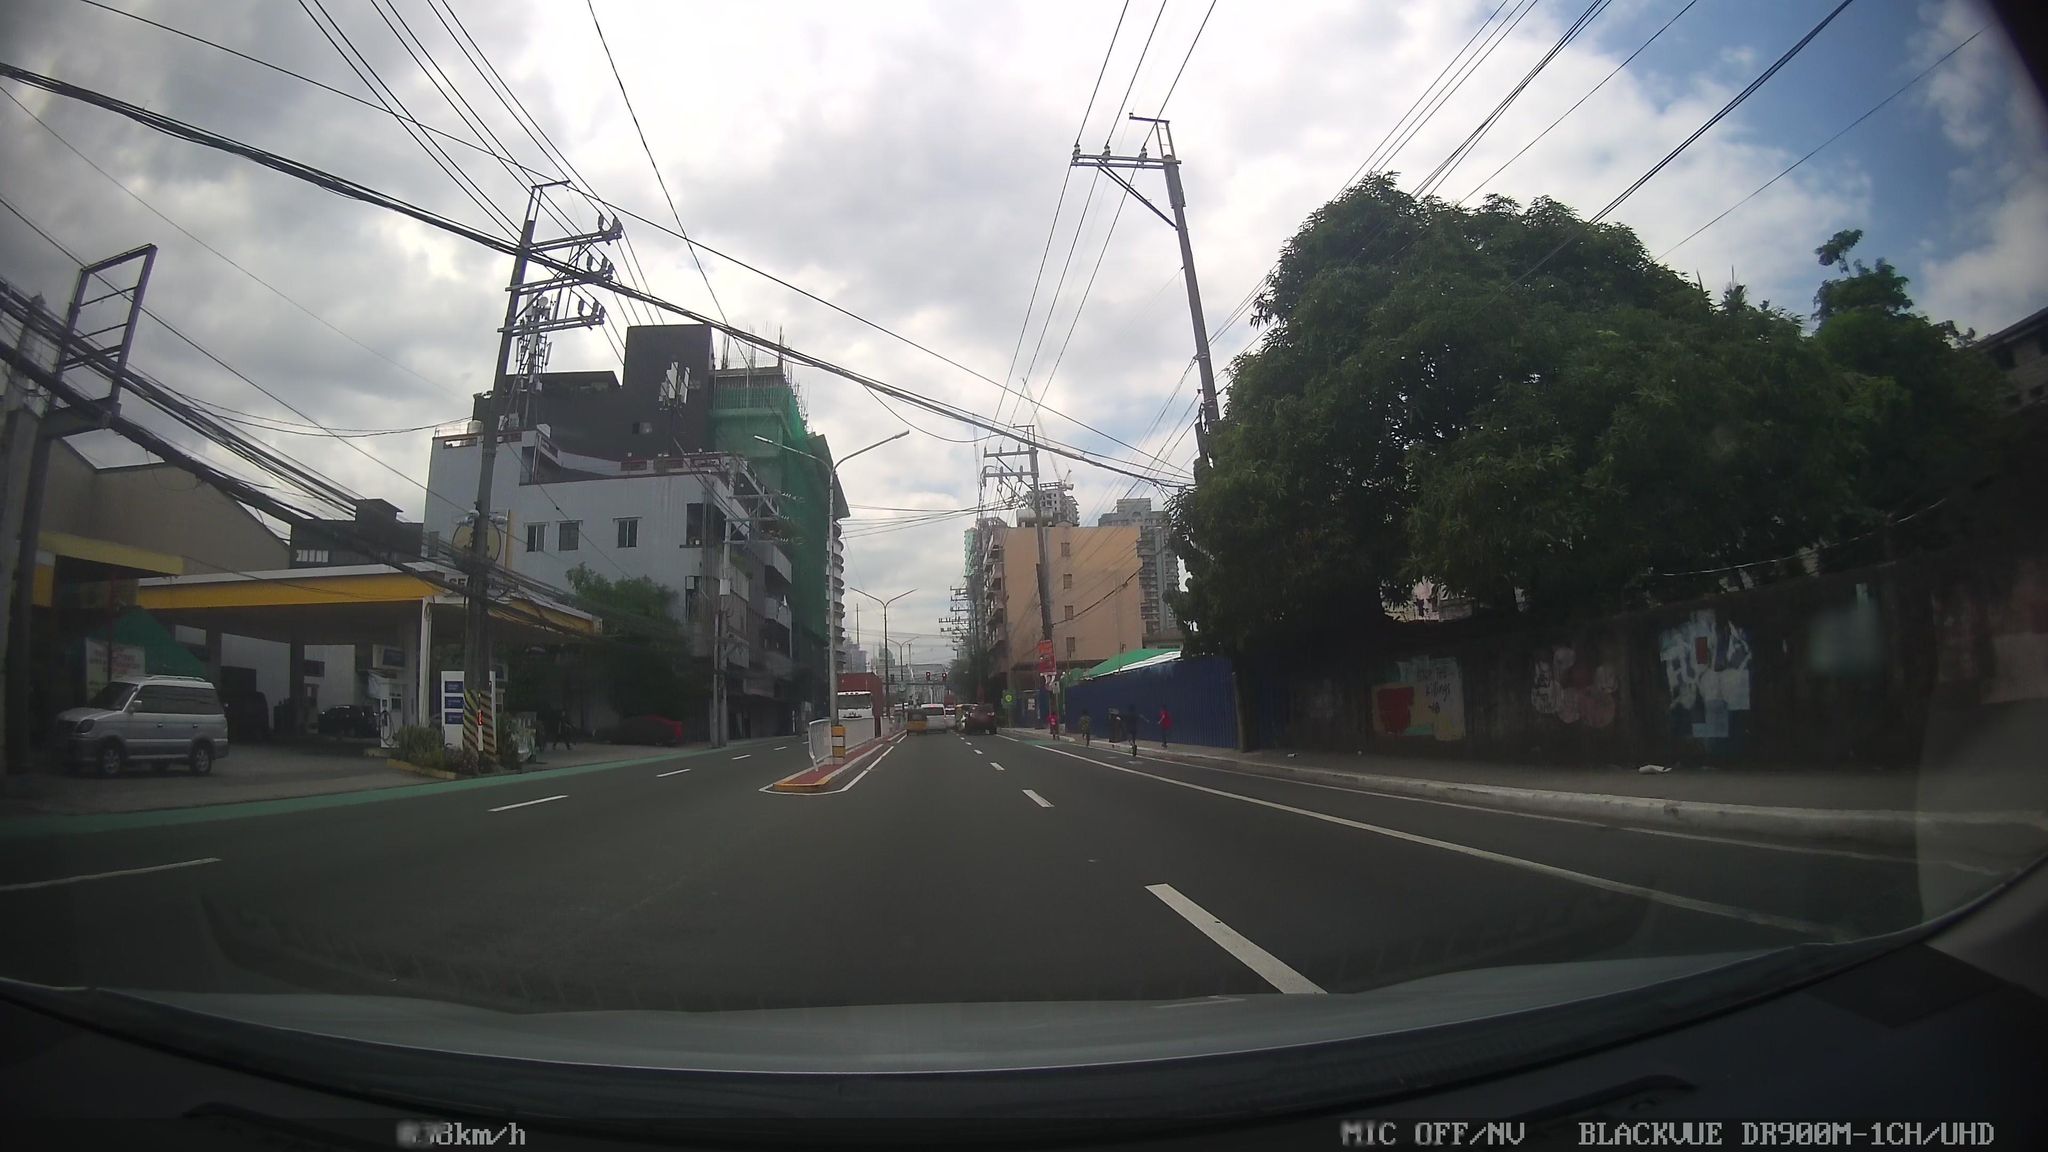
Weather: cloudy
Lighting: day
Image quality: good
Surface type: driving surface
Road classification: secondary
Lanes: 2
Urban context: urban centre
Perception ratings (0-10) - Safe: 2.7, Lively: 3.8, Beautiful: 4.94, Boring: 3.45, Depressing: 2.4, Wealthy: 0.22